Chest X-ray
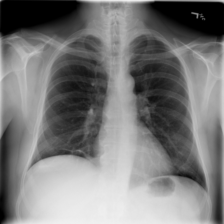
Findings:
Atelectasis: positive
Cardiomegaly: negative
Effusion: negative
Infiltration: positive
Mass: negative
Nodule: negative
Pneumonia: negative
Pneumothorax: negative
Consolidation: negative
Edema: negative
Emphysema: negative
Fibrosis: negative
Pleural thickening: negative
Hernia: negative